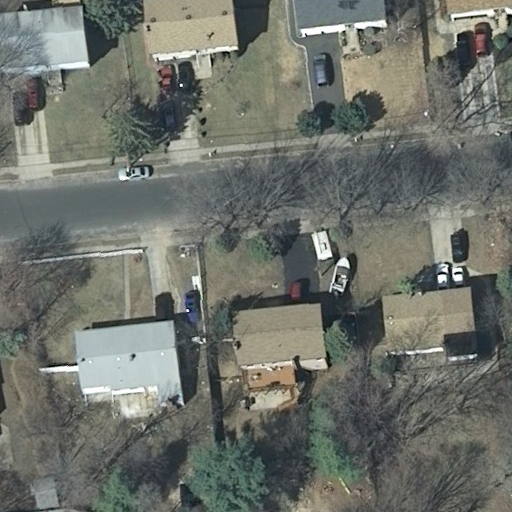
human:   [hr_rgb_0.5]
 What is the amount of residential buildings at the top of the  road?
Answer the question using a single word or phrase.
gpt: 4

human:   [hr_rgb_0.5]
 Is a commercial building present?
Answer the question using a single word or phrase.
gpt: no

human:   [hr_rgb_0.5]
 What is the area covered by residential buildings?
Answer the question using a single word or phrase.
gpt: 1267m2

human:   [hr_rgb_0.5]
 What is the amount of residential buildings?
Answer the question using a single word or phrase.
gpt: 7

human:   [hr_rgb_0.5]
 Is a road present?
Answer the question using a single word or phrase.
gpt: yes

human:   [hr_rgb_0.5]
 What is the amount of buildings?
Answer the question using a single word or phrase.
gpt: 8

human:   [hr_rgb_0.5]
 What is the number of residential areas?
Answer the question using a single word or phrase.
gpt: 1

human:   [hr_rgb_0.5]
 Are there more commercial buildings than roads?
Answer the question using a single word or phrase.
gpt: no

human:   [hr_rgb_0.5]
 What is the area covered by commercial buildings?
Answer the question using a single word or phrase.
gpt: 0m2

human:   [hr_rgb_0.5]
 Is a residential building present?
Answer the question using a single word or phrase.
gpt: yes

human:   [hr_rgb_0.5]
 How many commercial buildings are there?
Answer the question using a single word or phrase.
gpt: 0

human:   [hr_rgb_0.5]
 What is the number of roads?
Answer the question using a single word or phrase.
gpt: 1

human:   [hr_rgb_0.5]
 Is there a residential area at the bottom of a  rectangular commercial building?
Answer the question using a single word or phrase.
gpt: no

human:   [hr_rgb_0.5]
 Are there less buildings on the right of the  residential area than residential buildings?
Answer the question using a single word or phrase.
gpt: no

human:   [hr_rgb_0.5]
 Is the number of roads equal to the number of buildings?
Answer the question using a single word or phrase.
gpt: no

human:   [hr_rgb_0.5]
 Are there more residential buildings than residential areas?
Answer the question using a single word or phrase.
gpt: yes

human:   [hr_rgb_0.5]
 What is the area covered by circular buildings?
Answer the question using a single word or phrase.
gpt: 0m2

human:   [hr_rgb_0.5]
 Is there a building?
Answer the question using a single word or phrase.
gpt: yes

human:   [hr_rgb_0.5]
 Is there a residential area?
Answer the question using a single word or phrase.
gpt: yes

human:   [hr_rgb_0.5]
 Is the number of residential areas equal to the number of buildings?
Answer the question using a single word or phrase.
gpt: no

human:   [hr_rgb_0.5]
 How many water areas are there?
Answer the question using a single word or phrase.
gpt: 0

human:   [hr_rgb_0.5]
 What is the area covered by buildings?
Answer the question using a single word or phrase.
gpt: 1269m2

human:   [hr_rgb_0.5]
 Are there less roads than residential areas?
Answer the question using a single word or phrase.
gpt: no

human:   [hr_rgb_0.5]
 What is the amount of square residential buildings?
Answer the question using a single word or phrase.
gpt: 0

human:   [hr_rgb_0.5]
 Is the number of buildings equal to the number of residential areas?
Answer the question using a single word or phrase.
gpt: no

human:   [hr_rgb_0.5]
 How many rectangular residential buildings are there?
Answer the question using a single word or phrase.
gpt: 2

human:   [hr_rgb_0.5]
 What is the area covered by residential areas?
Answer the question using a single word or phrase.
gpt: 10611m2

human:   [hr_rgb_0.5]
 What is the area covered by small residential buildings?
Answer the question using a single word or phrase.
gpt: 213m2

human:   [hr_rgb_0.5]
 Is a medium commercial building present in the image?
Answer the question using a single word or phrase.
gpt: no

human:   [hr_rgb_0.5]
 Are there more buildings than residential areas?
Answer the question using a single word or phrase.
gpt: yes

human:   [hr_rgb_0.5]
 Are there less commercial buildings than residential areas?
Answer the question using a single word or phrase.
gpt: yes

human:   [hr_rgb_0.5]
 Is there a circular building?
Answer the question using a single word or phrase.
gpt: no

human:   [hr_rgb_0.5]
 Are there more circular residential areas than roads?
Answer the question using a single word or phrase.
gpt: no

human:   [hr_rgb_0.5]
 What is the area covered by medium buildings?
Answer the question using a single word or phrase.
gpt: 1053m2

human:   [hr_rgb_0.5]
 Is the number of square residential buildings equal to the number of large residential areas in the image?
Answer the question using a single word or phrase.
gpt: no

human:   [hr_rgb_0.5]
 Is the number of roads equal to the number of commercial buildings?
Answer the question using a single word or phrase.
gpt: no

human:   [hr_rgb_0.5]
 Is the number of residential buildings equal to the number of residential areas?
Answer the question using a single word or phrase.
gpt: no

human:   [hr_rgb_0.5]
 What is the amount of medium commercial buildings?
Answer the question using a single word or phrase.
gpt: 0

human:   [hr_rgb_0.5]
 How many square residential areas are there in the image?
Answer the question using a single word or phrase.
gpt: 0

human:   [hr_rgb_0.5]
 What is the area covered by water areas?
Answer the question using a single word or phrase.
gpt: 0m2

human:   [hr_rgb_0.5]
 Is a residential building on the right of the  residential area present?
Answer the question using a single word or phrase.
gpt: yes

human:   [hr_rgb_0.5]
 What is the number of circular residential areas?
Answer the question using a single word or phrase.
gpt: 0

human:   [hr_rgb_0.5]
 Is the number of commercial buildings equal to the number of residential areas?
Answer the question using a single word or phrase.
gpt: no

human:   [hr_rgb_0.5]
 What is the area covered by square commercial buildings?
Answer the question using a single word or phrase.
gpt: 0m2

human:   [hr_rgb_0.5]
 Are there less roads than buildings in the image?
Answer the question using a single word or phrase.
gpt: yes

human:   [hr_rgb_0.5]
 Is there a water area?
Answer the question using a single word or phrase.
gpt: no

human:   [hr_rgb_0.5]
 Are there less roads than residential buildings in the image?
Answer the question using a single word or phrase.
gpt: yes

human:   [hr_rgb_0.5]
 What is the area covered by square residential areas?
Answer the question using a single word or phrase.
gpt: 0m2

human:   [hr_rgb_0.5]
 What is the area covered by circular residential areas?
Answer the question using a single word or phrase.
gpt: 0m2

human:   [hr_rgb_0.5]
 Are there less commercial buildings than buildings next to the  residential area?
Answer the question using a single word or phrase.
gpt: yes

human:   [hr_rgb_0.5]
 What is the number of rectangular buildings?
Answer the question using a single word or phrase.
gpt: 3

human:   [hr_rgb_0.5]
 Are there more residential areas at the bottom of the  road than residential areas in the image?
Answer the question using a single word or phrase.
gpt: no

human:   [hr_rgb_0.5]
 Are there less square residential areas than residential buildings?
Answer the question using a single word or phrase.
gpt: yes

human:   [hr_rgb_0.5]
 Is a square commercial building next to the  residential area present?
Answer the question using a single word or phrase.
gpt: no

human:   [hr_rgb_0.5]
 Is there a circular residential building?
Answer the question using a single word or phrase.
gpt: no

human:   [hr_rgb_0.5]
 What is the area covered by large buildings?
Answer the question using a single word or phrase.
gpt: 0m2

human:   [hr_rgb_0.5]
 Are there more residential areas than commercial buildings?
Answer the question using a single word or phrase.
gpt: yes

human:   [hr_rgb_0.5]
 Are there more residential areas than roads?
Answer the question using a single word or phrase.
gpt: no

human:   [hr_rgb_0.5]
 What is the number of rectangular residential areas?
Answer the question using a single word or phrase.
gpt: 1

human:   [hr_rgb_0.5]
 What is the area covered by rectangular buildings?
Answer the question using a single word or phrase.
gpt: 140m2

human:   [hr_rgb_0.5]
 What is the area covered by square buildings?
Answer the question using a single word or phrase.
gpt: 0m2

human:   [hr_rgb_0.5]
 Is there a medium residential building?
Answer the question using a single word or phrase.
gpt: yes

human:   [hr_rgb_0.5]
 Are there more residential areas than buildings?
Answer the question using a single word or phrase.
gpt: no

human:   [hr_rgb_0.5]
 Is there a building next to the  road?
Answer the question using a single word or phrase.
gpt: yes